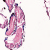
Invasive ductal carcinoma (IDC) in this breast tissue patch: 0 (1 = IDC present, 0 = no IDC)